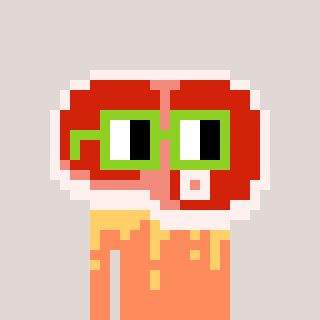
a pixel art character with square light green glasses, a steak-shaped head and a peachy-colored body on a warm background